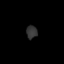
Tissue: lung
Cell type: Pericytes
Senescence score: 0.6064
Nuclear area (px): 142
Mean DAPI intensity: 51.021